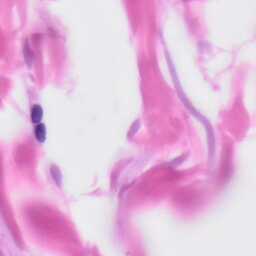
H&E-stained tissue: Skin